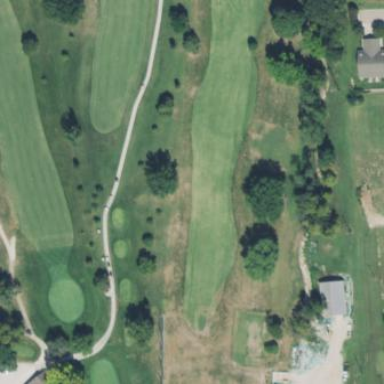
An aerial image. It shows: Driving range for golf with grass surface.